Field crop: maize
Growth stage: 2
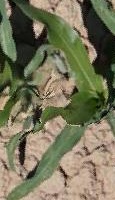
Species: maize